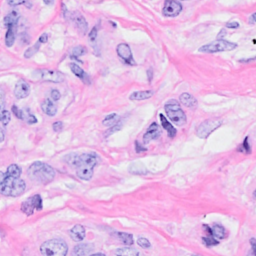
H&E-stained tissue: Breast